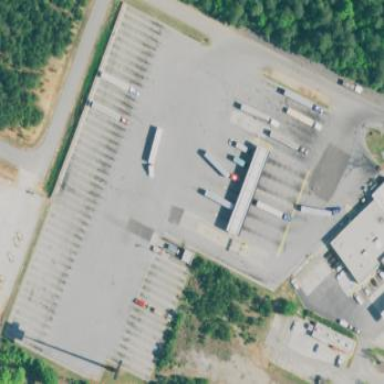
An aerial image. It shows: Parking area.